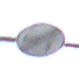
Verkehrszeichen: EndeVerbotUeberholenEinspurigeFahrzeuge
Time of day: Midday
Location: Outdoor (Suburban)
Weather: PartlyCloudy
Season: NotSpecified
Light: Natural